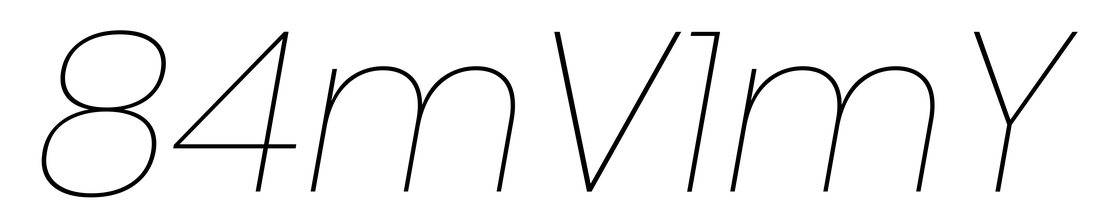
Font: Poppins-ThinItalic